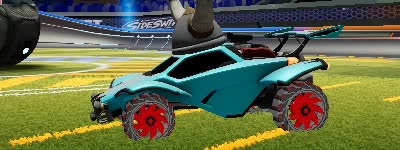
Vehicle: octane